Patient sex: M
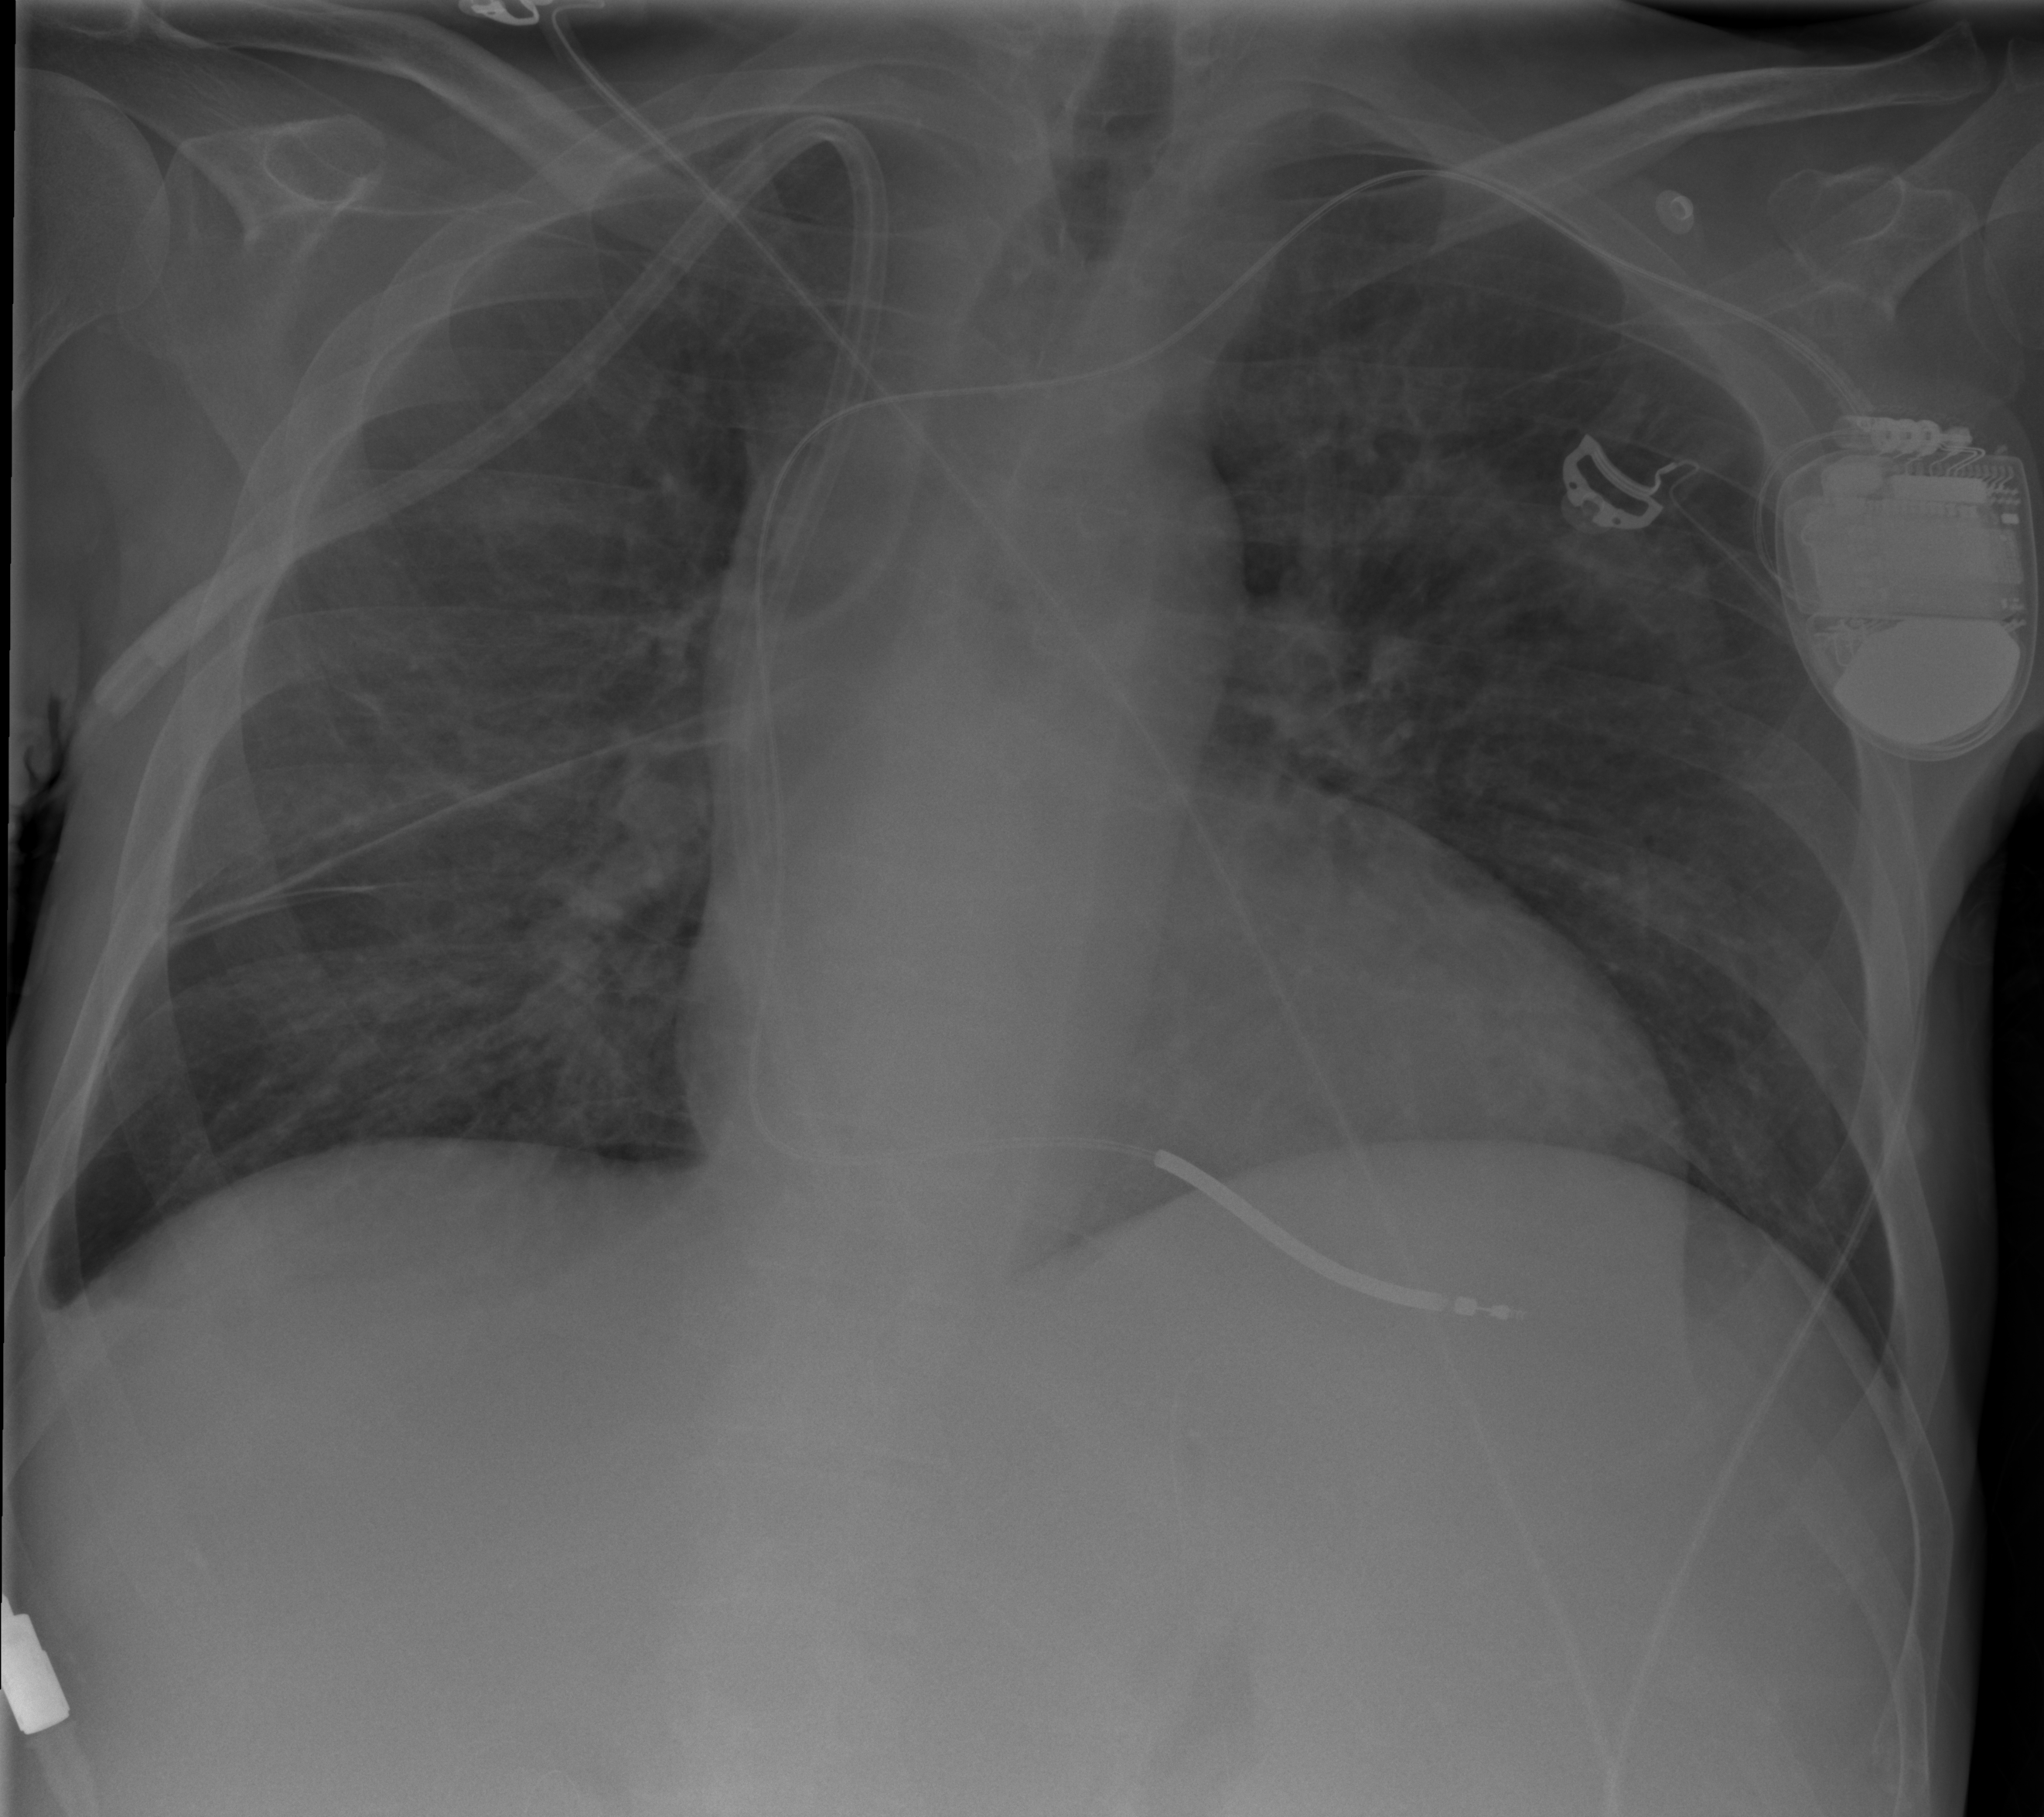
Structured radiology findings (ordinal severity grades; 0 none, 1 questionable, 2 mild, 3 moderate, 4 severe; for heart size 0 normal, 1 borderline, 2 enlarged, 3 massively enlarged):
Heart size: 2
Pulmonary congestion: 1
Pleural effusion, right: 0
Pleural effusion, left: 0
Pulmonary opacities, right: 0
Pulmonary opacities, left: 0
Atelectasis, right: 1
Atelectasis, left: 0